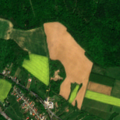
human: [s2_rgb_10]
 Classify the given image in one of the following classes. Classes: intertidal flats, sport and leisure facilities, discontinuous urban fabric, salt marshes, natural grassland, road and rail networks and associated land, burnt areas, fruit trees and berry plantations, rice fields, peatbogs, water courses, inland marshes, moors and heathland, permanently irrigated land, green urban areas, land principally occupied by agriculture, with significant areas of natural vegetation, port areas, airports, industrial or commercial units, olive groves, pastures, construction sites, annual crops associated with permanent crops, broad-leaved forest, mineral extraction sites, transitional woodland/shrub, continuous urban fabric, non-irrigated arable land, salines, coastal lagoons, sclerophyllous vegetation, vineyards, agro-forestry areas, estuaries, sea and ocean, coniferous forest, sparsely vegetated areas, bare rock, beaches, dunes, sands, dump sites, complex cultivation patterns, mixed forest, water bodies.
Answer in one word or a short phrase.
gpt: discontinuous urban fabric, green urban areas, non-irrigated arable land, vineyards, complex cultivation patterns, land principally occupied by agriculture, with significant areas of natural vegetation, broad-leaved forest